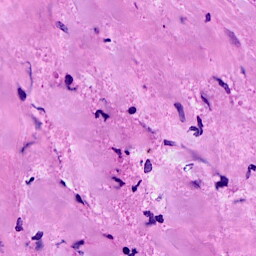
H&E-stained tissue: Breast